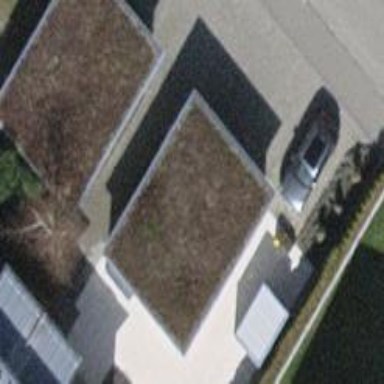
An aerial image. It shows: Group of garages.